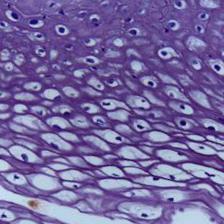
Diagnosis: OSCC